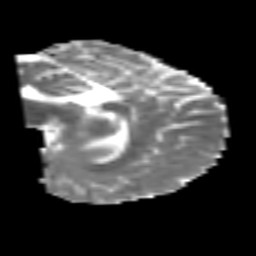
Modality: MD
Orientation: sagittal
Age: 25
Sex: male
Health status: healthy